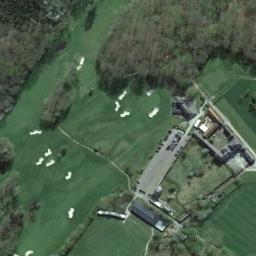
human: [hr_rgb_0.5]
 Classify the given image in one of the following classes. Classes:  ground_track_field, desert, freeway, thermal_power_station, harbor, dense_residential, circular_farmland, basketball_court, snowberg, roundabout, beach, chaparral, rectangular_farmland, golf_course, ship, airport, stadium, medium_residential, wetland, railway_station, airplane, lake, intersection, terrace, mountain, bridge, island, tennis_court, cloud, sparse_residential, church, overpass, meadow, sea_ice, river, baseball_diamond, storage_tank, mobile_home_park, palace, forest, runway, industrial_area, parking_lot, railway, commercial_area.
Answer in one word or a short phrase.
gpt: golf_course